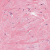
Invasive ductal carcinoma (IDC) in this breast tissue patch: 0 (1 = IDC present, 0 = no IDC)